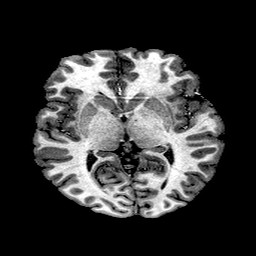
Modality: T1w
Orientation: coronal
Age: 22
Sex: female
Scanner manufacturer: ge
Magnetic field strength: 3 T
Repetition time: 7.66 s
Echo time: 0.003476 s